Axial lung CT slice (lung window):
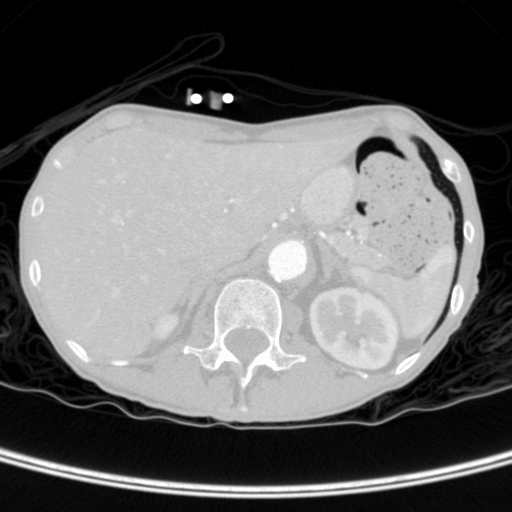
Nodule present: no